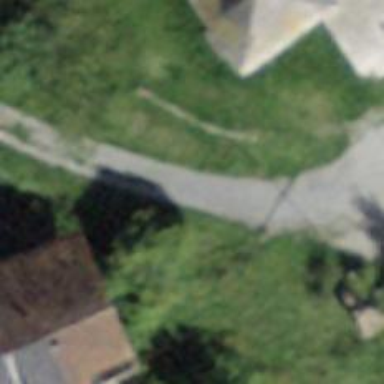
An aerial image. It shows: Compacted driveway serving as service road.